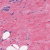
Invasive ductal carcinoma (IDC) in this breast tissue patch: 0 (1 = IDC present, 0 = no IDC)